Question: I am trying to create a custom cell for my collection view. I have a xib named 'AccountCell':

In my view containing the collection view:
'''
profileViewController = p;
collectionView.dataSource = profileViewController
collectionView.registerClass(SocialAccountCell.self, forCellWithReuseIdentifier: "accountCell")
'''
and then in the data source:
'''
func collectionView(_collectionView: UICollectionView, cellForItemAtIndexPath indexPath: NSIndexPath) -> UICollectionViewCell
{
println("getting cell")
let cell = _collectionView.dequeueReusableCellWithReuseIdentifier("accountCell", forIndexPath: indexPath) as! SocialAccountCell
cell.test()
return cell
}
func collectionView(_collectionView: UICollectionView, numberOfItemsInSection section: Int) -> Int
{
return user!.accounts.count
}
'''
'SocialAccountCell.swift':
'''
class SocialAccountCell: UICollectionViewCell
{
func test()
{
println("Hello From collection cell")
}
}
'''
Both '"getting cell"' and '"Hello From collection cell"' are printed but no blue cell appears in the collection view.
I tried adding an image to the cell to check if it was just the blue not working. Still no indication of any cell appearing.
What steps am I missing here?
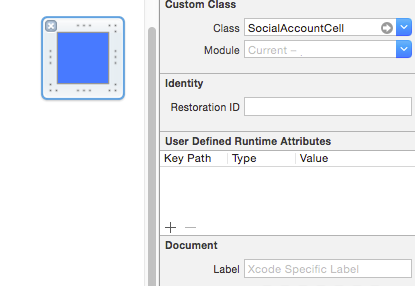
Answer: Since you're using 'xib' to define a cell, I think you'd use 'collectionView.registerNib(UINib(nibName: "someNib", bundle: nil), forCellWithReuseIdentifier: "accountCell")', or else you'd setup UI elements in code.